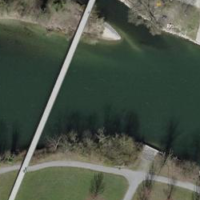
EUNIS habitat code: 15
Species observed at this site:
Dendrocopos major
Sitta europaea
Troglodytes troglodytes
Salvia pratensis